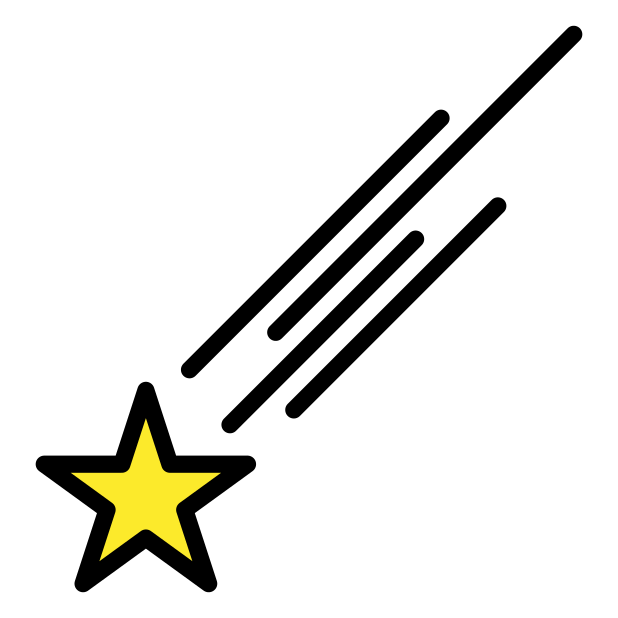
Emoji: 🌠
Name: shooting star
Unicode: 0x1f320